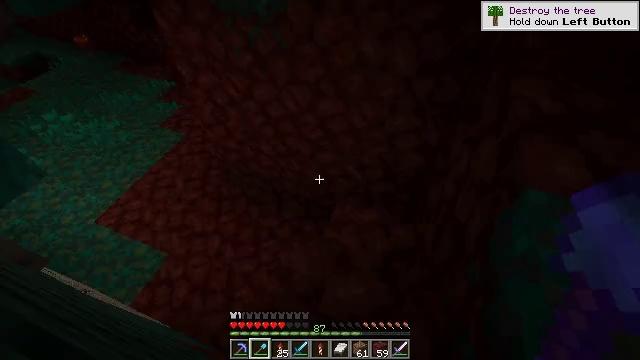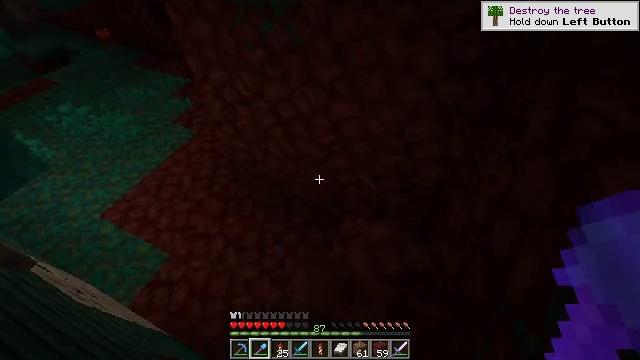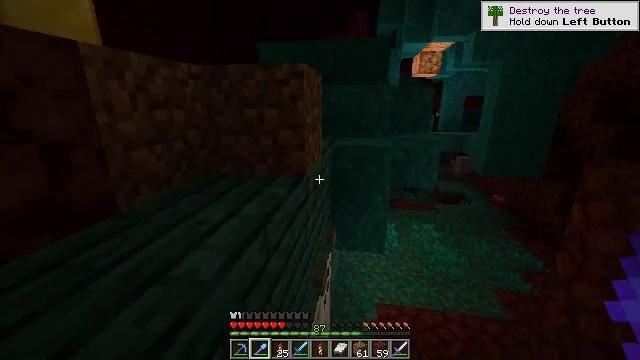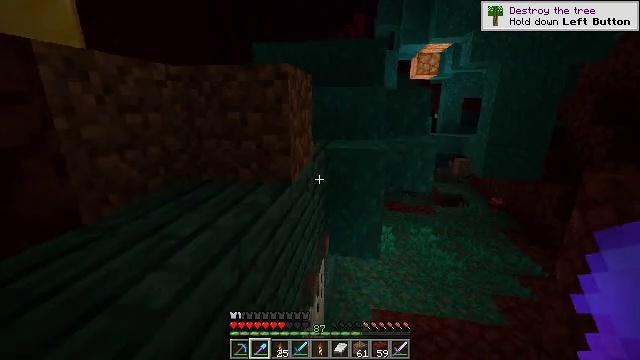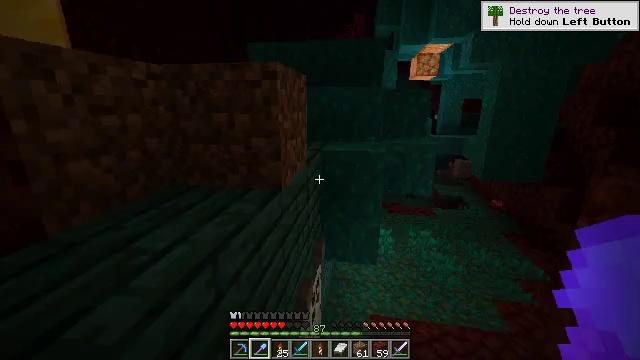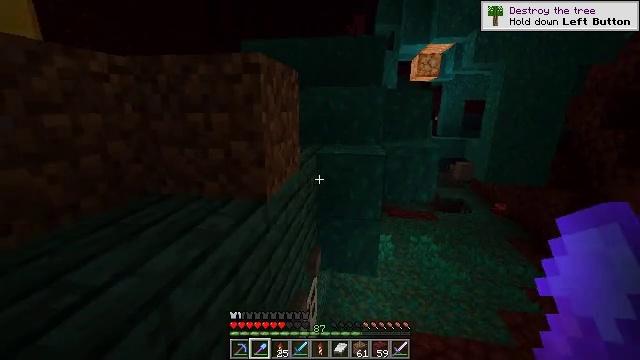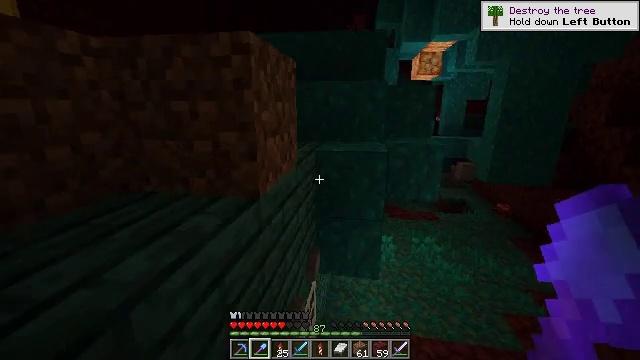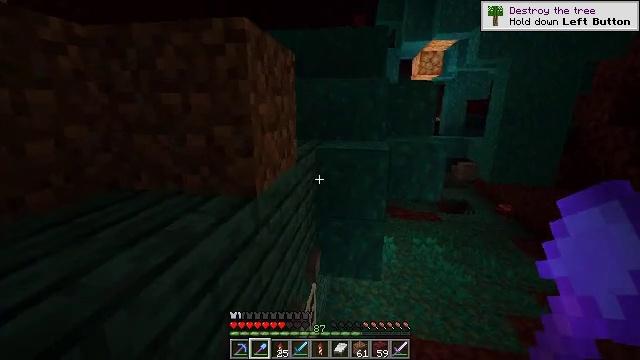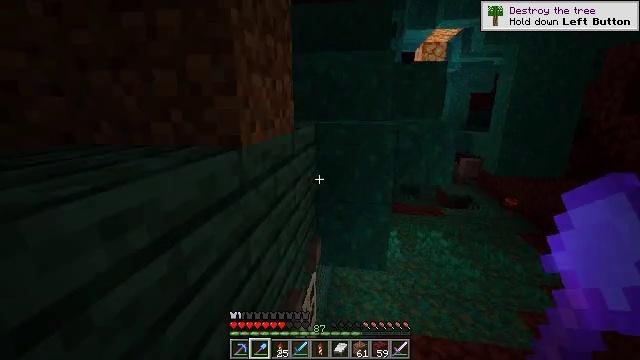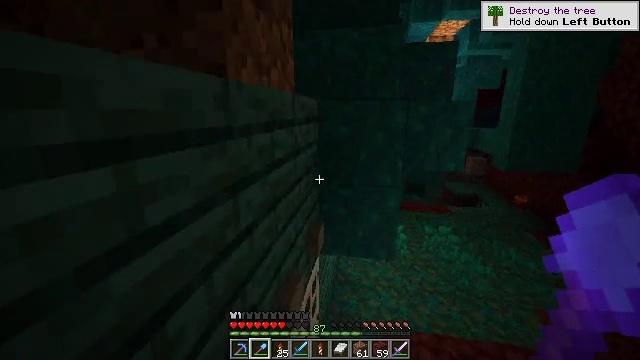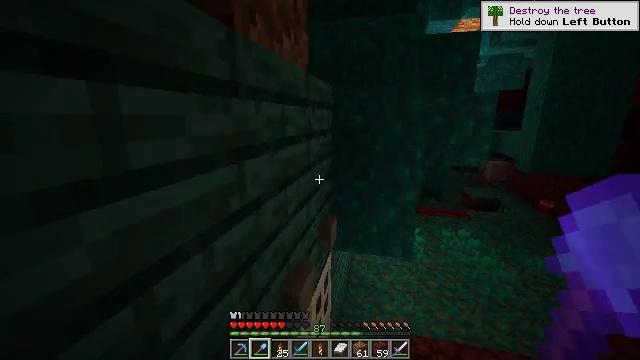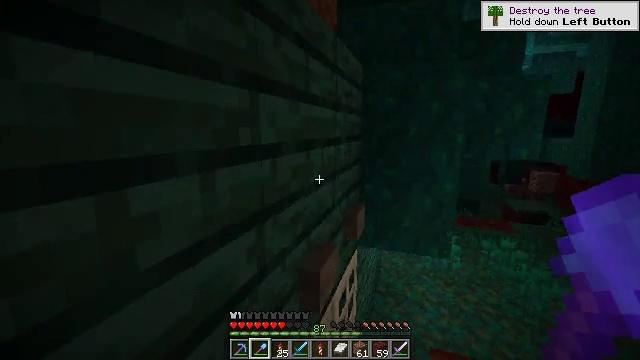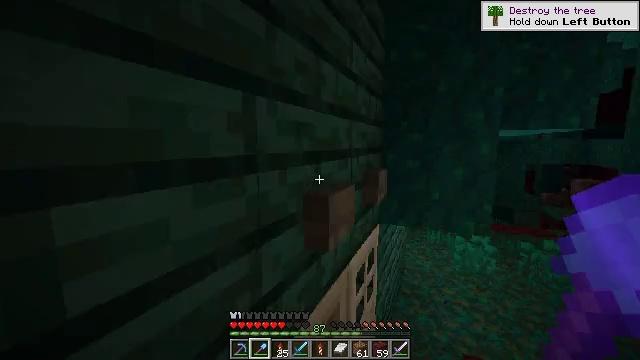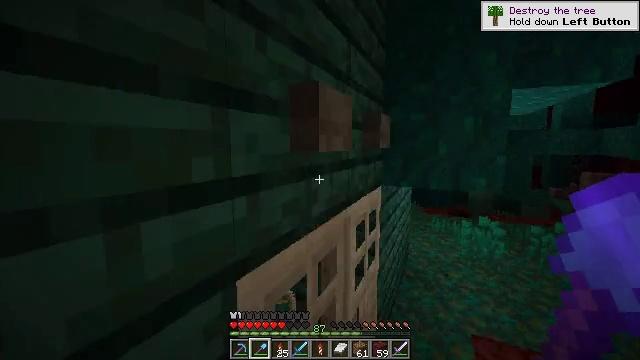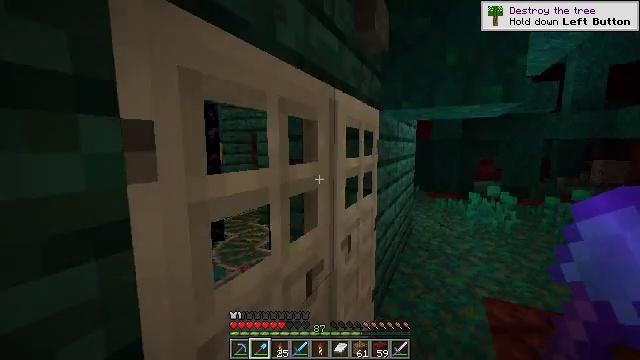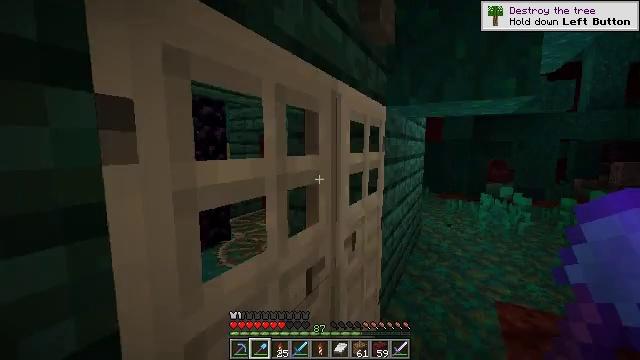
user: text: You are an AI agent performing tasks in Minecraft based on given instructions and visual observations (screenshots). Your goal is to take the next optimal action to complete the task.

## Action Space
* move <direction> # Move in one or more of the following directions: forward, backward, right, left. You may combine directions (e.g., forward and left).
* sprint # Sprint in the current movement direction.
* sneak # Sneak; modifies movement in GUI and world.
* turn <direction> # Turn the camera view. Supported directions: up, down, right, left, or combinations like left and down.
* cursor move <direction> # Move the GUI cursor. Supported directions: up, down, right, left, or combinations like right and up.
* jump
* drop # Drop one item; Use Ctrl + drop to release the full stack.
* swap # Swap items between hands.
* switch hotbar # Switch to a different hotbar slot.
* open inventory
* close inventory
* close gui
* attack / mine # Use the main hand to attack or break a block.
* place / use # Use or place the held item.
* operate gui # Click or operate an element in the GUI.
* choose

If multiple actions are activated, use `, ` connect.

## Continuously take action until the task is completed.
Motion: motion action
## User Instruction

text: Attack the beacon to dismantle it.
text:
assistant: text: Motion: move forward
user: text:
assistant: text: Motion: move forward, turn left and up
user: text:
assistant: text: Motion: move forward
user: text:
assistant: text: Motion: move forward
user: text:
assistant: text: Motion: move forward
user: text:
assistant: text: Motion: move forward
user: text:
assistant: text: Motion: move forward
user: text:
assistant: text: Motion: move forward
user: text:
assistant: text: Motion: move forward
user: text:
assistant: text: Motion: move forward, turn left and up
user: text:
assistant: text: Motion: move forward and move right, turn left and up
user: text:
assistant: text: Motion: move forward and move right, turn left and up
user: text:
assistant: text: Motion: move forward and move right
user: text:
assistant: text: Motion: move right
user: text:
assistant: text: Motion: move right, turn left
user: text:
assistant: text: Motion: move right, turn left and up
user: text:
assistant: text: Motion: turn left and up
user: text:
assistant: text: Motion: turn left and up
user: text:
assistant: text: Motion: turn left and up
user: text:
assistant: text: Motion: turn left and up
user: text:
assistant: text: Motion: turn left and up
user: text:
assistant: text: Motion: turn left and up
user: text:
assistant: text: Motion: turn left and up
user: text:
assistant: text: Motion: turn left and up
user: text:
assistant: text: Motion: turn left and up
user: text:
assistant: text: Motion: turn left and up
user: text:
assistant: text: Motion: no_op
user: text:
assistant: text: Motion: no_op
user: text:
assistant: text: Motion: no_op
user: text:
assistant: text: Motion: no_op